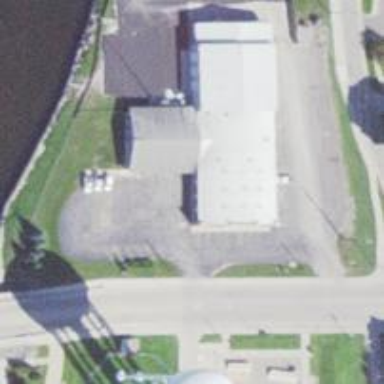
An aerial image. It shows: Commercial building.